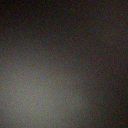
Screen state: off